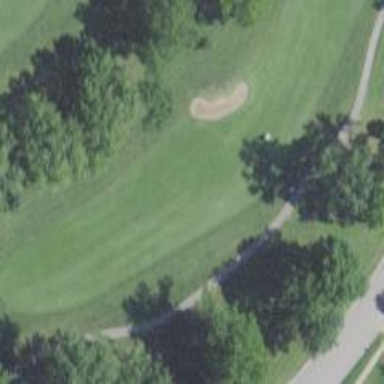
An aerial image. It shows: View of golf hole.